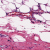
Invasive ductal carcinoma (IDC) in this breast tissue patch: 0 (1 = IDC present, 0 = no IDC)